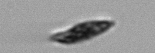
Label: Euglena